Question: I have the following circle on my page.

'''
container.append("circle")
.style("stroke", "red")
.style("stroke-width", 2)
.style("fill", "none")
.attr("cx", x)
.attr("cy", y)
.attr("r", 10);
'''
and the following event listeners on it.
'''
svg.selectAll("circle")
.on("mouseover", function(d) {
console.log("mouse over");
})
.on("mouseout", function(d) {
console.log("mouse out");
});
'''
event is triggered when pointer is on red circle line and event is triggered when it goes out of the red circle line.
How can I make an event listener that triggers when mouse pointer passes on red circle line and the white inside area of it? Not just the red line. Now event is triggered when pointer is inside the red line (the white area inside the red circle). It should trigger only when pointer goes outside the circle.
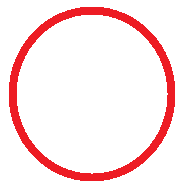
Answer: Instead of fill 'none', use 'transparent'.
'''
var svg = d3.select("body")
.append("svg")
.attr("width",500)
.attr("height",500);
var circle = svg.append("circle")
.attr("r",50)
.attr("cx",60)
.attr("cy",60)
.style("fill","transparent") //Changed fill:none to fill:transaparent
.style("stroke","red")
.style("stroke-width","2");
circle.on("mouseover",function(){
console.log("mouseover");
});
circle.on("mouseout",function(){
console.log("mouseout");
});
'''
'''
<script src="https://cdnjs.cloudflare.com/ajax/libs/d3/3.4.11/d3.min.js"></script>
'''